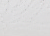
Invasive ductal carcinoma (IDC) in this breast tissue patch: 0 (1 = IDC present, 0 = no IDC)